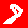
Digit: 8